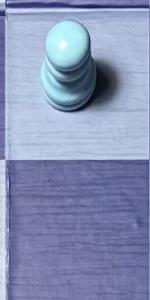
Label: Empty